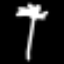
Label: palm tree